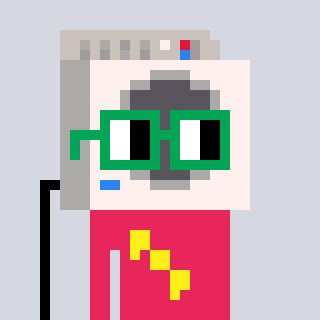
a pixel art character with square green glasses, a washing machine-shaped head and a redpinkish-colored body on a cool background